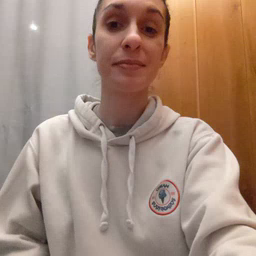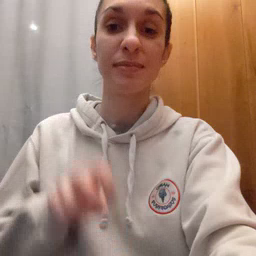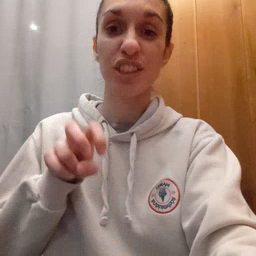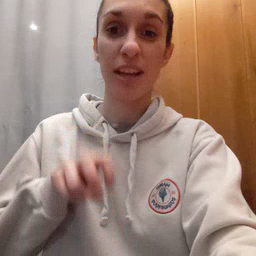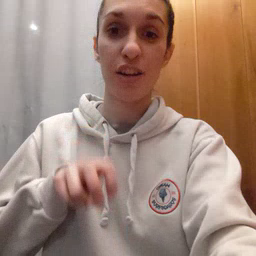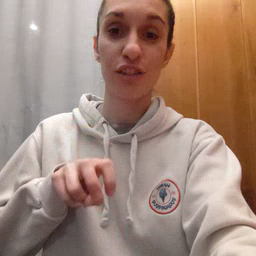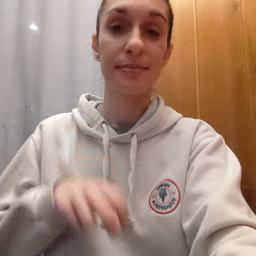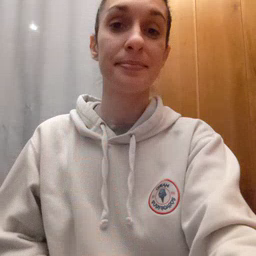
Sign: chair